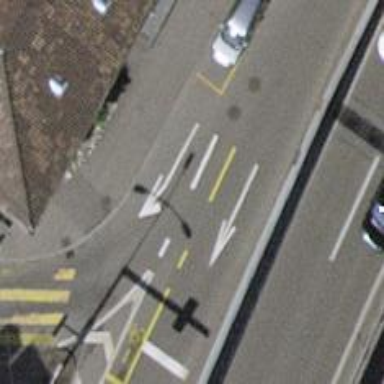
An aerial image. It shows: Road with traffic signals.